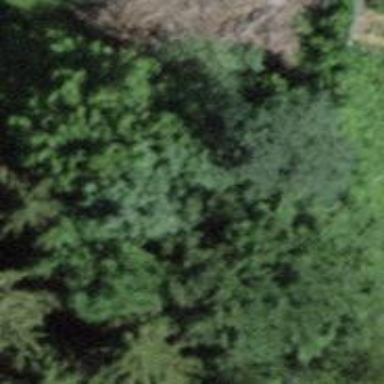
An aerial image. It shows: Forest area.